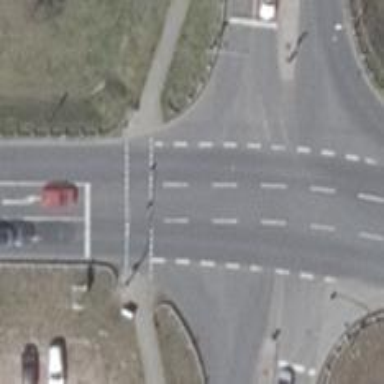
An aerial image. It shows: Road crossing with traffic signals.